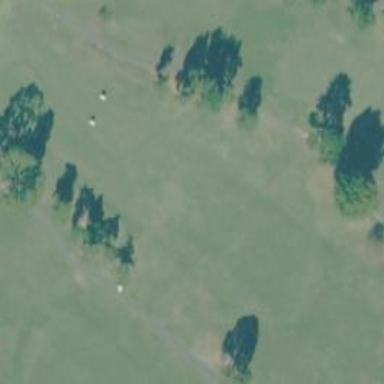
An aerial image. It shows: View of golf hole.